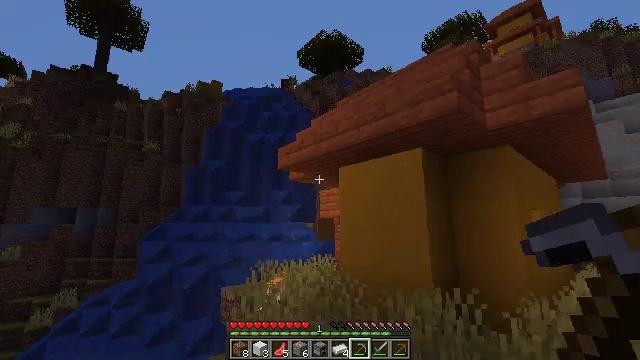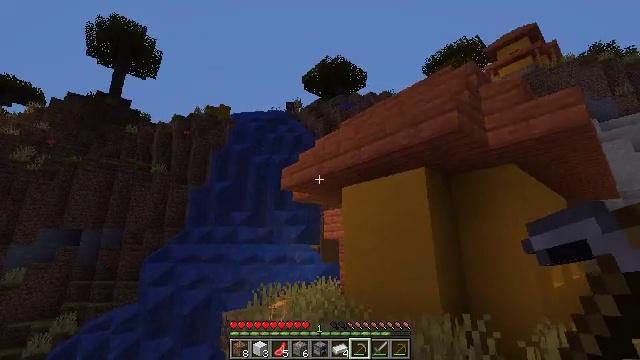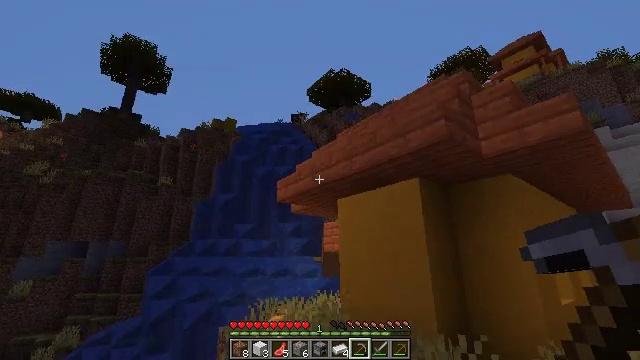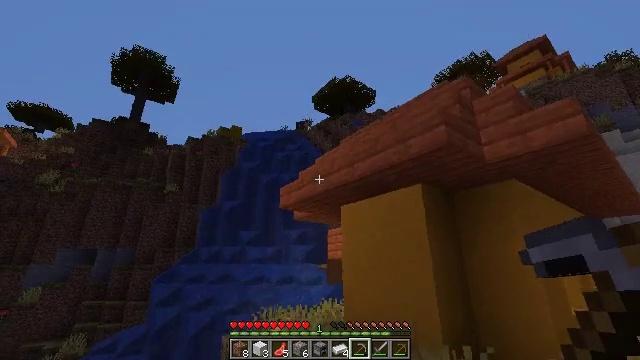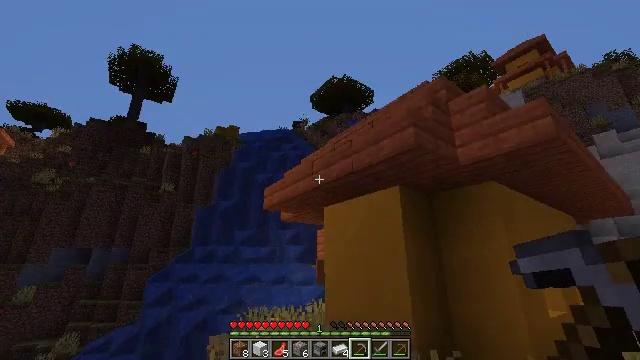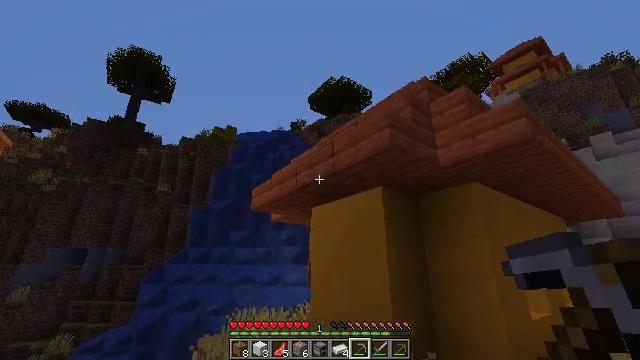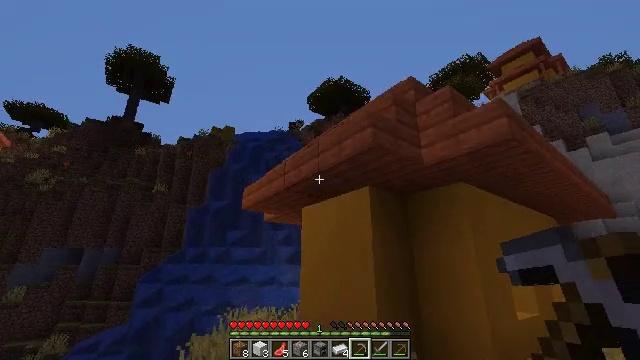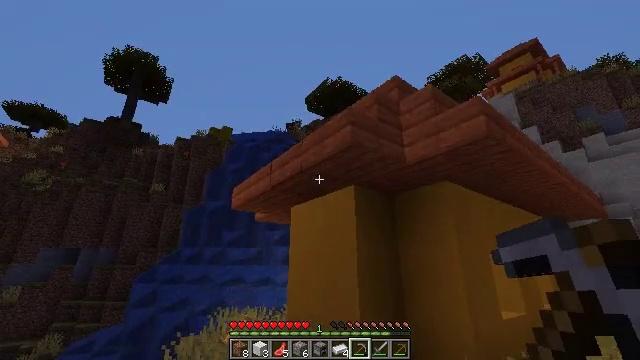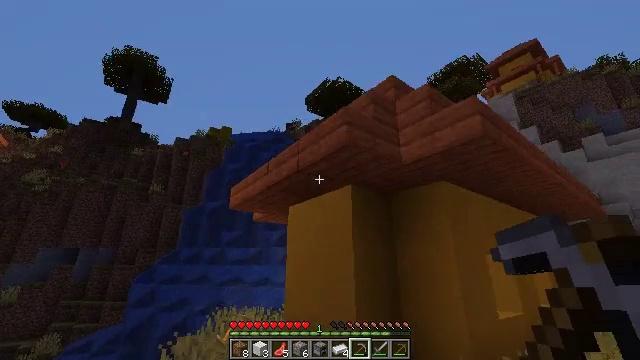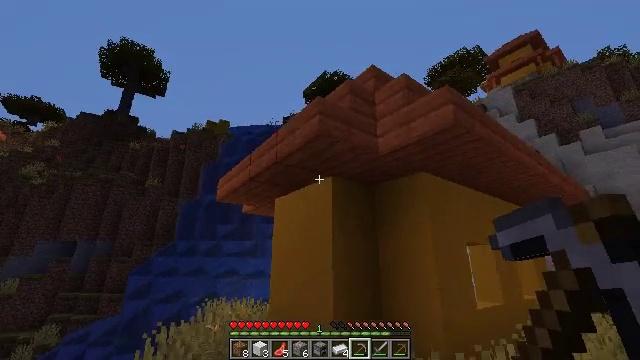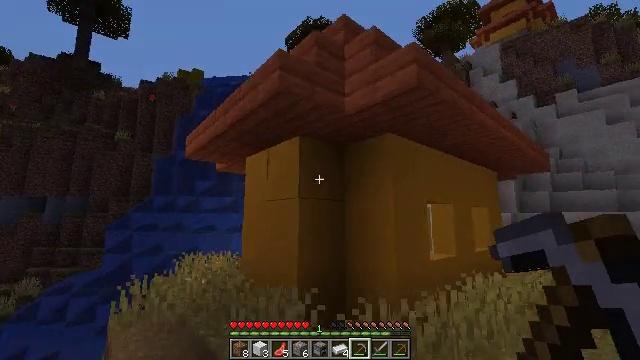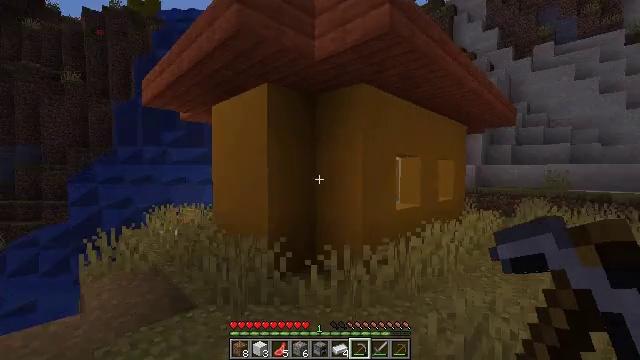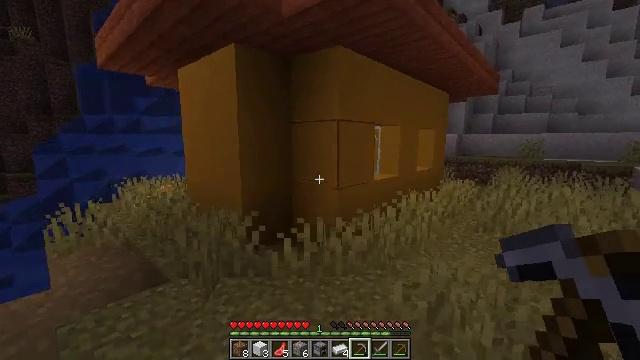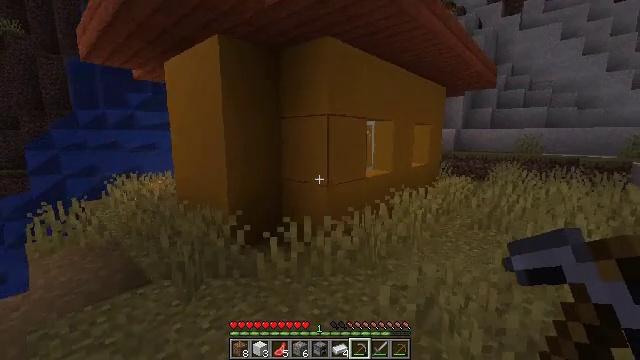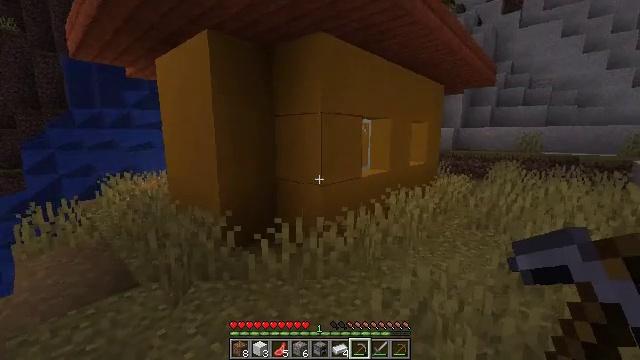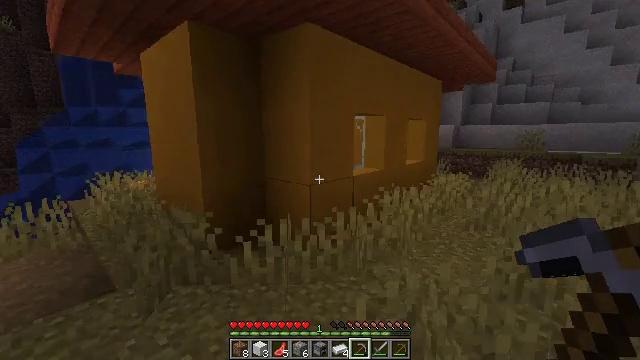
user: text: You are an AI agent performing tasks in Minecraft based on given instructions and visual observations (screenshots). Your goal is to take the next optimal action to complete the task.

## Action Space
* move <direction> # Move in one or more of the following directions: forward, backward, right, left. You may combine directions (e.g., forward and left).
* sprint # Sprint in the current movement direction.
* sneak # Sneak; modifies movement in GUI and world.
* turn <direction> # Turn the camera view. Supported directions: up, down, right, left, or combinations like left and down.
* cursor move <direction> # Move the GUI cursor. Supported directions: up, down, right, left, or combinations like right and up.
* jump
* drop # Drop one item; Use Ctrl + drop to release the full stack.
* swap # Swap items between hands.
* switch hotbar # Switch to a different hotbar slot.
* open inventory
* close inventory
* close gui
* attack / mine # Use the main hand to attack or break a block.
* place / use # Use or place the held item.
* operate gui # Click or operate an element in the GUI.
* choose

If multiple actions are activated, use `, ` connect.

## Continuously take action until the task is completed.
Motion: motion action
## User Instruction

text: Attack the orange bed to pick it up.
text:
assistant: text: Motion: move right, turn left and up
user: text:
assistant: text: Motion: move right, turn left and up
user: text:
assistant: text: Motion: move right, turn left and up
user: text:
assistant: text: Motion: move right
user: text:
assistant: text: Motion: move right
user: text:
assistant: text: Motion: move right
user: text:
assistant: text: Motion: move right
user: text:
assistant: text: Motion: move right
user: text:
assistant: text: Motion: move right, turn down
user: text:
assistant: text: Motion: move right, turn right and down
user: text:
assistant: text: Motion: move forward and move right, turn right and down
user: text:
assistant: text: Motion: move forward and move right, turn right and down
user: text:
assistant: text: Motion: move forward and move right, turn down
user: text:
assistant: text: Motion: move forward and move right
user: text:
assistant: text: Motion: move forward and move right
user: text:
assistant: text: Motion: move forward and move right
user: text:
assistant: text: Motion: move forward
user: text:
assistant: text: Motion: move forward
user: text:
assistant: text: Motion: move forward
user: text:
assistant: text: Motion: move forward
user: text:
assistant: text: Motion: move forward and move right
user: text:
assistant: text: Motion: move forward and move right
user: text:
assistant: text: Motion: move forward and move right
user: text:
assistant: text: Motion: move forward and move right
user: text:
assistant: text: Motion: move forward and move right
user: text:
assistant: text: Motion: move forward and move right
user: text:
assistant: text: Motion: move forward and move right, turn right and up
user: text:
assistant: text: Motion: move forward and move right, turn left and up
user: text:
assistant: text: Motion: move forward and move right
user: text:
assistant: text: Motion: move forward